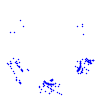
Particle: proton